Interaction volume radius: 5 \u00c5
Interaction volume height: 10 \u00c5
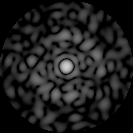
Disorder parameter: 0.8257